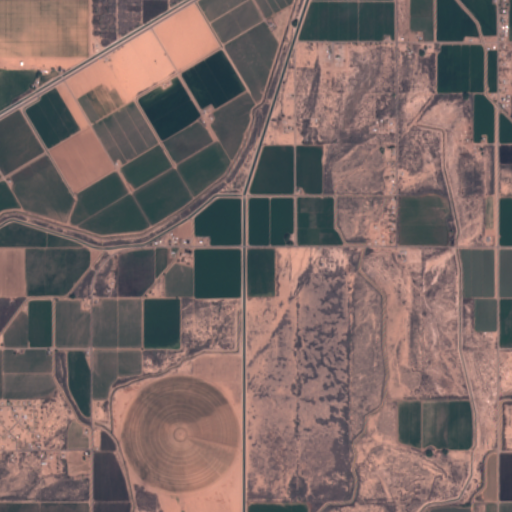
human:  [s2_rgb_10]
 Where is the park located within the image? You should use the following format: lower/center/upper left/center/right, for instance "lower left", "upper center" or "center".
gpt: The park is located in the upper right of the image.
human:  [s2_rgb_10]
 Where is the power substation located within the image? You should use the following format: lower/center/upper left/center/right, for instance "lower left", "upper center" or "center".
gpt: The power substation is located in the center right of the image.
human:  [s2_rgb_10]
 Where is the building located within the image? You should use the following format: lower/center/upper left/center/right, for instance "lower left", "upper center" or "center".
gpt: The building is located in the upper center of the image.
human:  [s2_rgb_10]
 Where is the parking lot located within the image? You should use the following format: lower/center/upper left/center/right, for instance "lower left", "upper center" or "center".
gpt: There is no parking lot in the image.